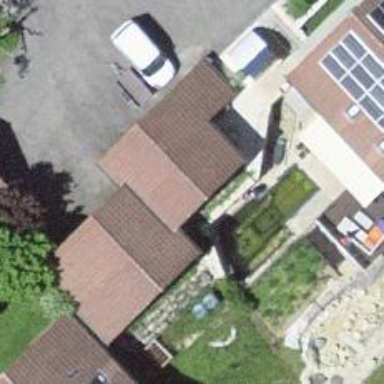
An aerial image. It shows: Garage building.